Question: I'm looking for a javascript charting library which would allow me to build an area chart with an ability to hover the portion between the two adjoining points on the graph curve. Basically like this:

Also as seen on this sample it would be really nice to smooth out the lines between points (use bezier curves instead regular straight lines).
Any help deeply appreciated.
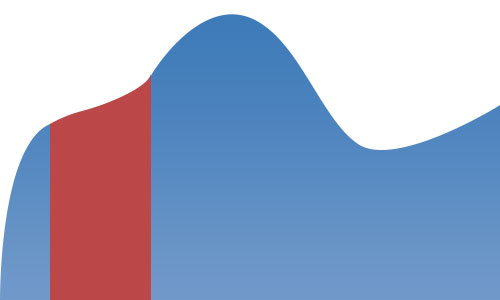
Answer: Like <URL>, you can create two series and create rules about what to do with them on mouse interaction.
If you wanted a static section of red you could do it like this. e.g. <URL>
But if you we're trying to have the highlighted section move with the mouse you could do something like this: <URL> though the matching of the smooth curves wouldn't be possible.
I use the tooltip formatter function to accomplish both of these because it's an easy proxy for a mousemove callback, not because it's the best way to do it.